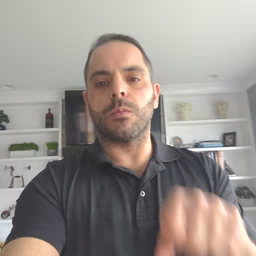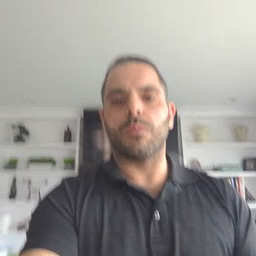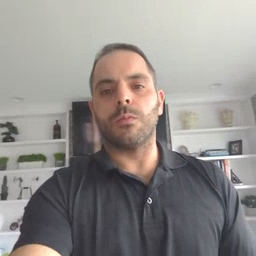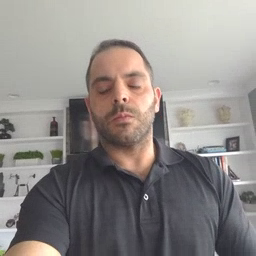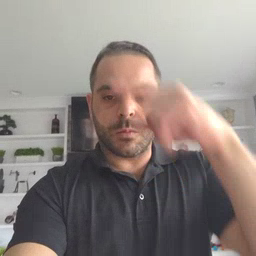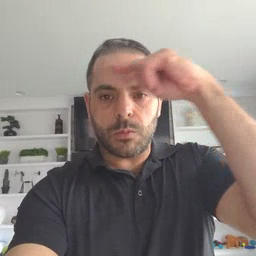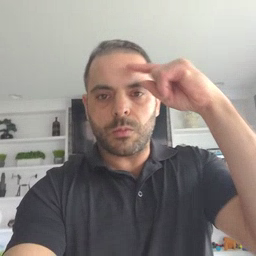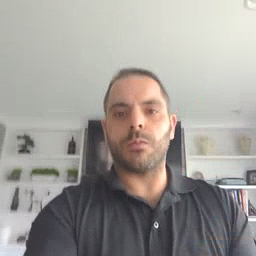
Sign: black